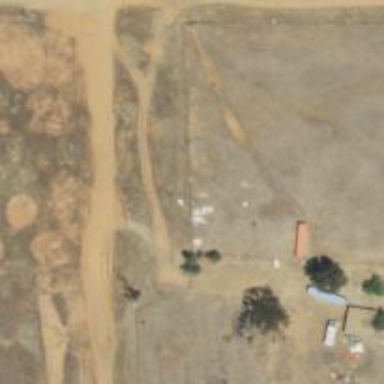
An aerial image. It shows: Driveway leading to service road.